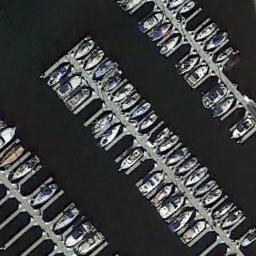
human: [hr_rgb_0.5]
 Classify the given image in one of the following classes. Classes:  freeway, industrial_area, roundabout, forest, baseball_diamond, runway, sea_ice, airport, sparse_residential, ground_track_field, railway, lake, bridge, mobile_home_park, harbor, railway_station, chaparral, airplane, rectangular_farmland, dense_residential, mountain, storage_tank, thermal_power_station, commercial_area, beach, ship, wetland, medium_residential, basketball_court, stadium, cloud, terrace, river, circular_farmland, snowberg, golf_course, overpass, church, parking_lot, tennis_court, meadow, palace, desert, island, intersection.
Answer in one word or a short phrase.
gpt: harbor